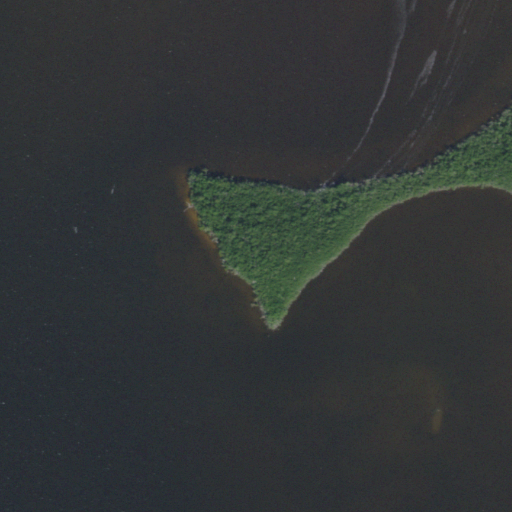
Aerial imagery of cape in Florida named Wedge Point containing open water, herbaceous wetlands, and woody wetlands